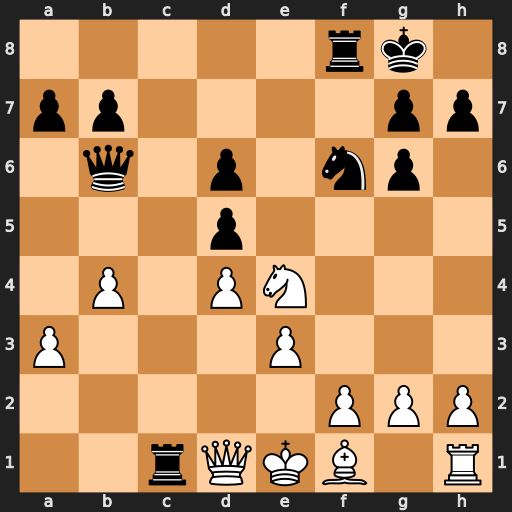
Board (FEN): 5rk1/pp4pp/1q1p1np1/3p4/1P1PN3/P3P3/5PPP/2rQKB1R
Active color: w
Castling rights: K
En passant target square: -
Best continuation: Nxf6+ gxf6 Qxc1